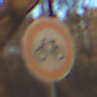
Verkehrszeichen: VerbotRadverkehr
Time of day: SunriseSunset
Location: Outdoor (Nature)
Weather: Clear
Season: Autumn
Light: Natural